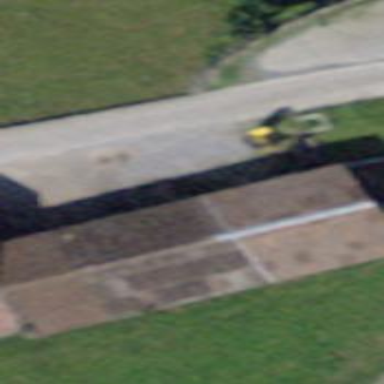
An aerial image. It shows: Rural barn.